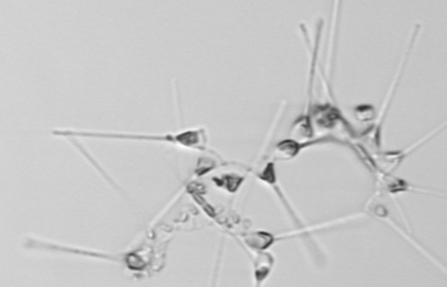
Label: Asterionellopsis_glacialis